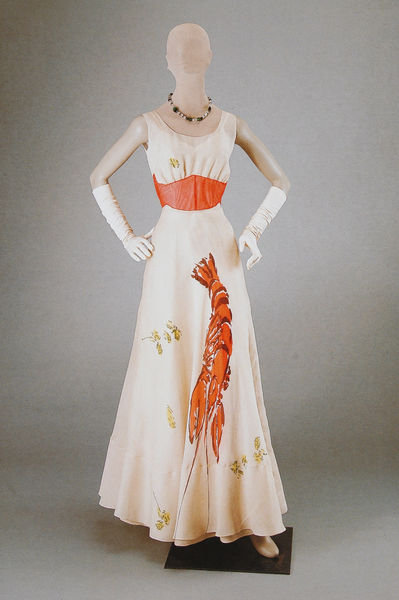
Titel: Kleid mit Languste
Künstler: Elsa Schiaparelli
Standort: Philadelphia (Pennsylvania)
Institution: Philadelphia Museum of Art
Schlagwörter: blätter, ausschnitt, blume, blumen, decolte, frau, handschuh, handschuhe, kleid, orange, weiss, blüten, gürtel, rot, mode, stoff, perlen, seide, zart, schärpe, taille, kette, abendkleid, hummer, schere, scheren, festlich, puppe, koralle, spielbein, standbein, träger, tailliert, bodenlang, ärmellos, modepuppe, schaufensterpuppe, cocktailklaid, damenmode